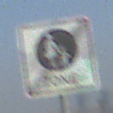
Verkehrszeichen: EndeFussgaengerzone
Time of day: SunriseSunset
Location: Outdoor (Urban)
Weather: Clear
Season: NotSpecified
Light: Natural